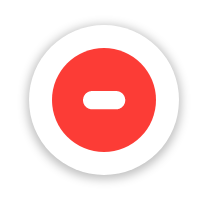
Cursor type: zoom_out
OS/theme: linux-google-cursor
Variant: red